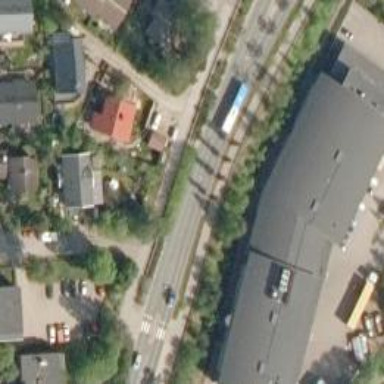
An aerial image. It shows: Asphalt cycleway.